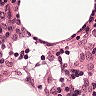
Metastatic tissue present: no